Group 1:
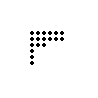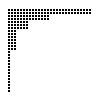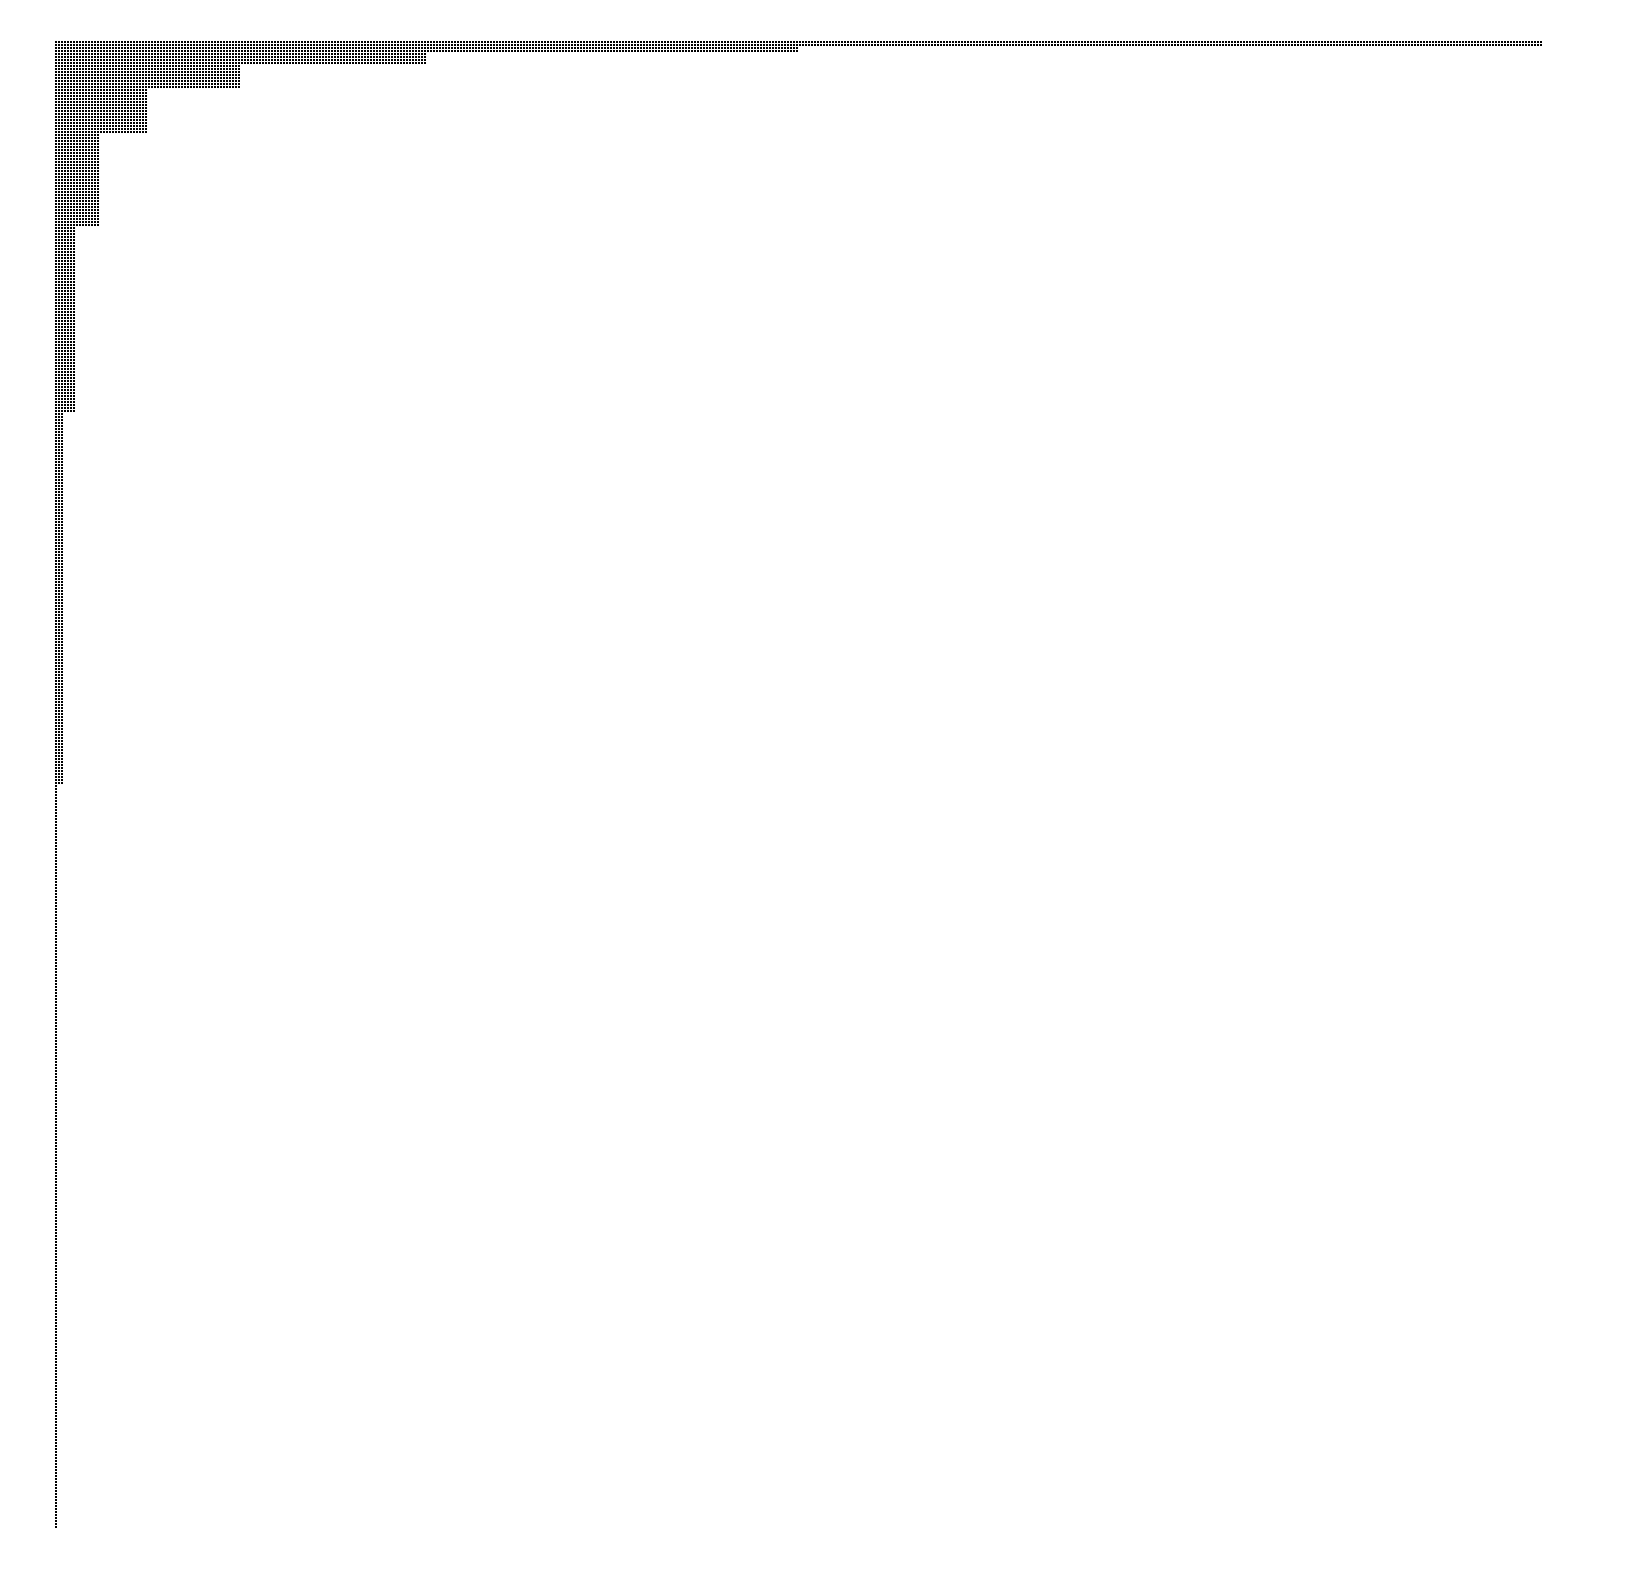
Group 2:
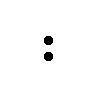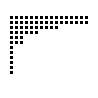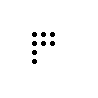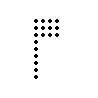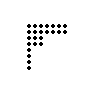
Rule separating the two groups: Same number of dots in top row as in leftmost column vs not so.
Comments: This is a difficult-to-read attempt at making a Bongard Problem about perfect numbers. Grouping columns together to make rectangular arrays, each maximal (most dots possible) rectangular array of a particular height in any given example has the same number of dots in it (a perfect number, in left-sorted cases), and the dot-width of each array represents a particular divisor of that number. 

It is not currently known whether there are a finite amount of examples that would be sorted left.

Every example in this Bongard Problem corresponds to a distinct natural number. There is not a way of representing the number 1 using the rules of construction for examples in this problem (if the problem were simply "Perfect number of dots vs. other number of dots", the example with 1 dot would be sorted right).
Author: Leo Crabbe
Reference: https://en.wikipedia.org/wiki/Perfect_number